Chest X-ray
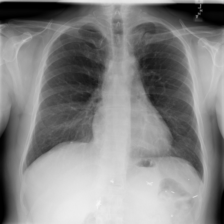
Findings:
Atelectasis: negative
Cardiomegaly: negative
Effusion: negative
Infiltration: negative
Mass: negative
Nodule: negative
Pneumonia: negative
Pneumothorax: negative
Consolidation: negative
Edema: negative
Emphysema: negative
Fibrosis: positive
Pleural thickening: negative
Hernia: negative